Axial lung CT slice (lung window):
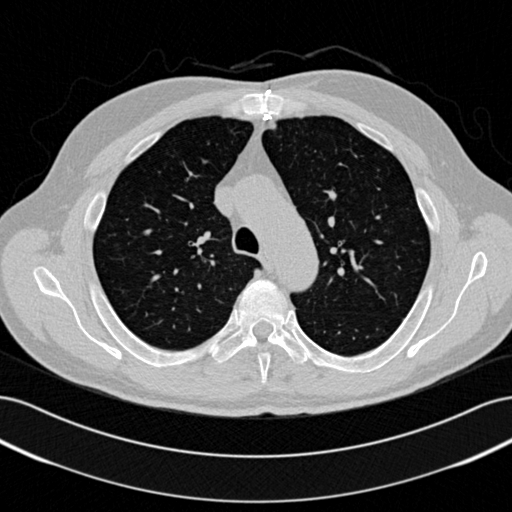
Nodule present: no